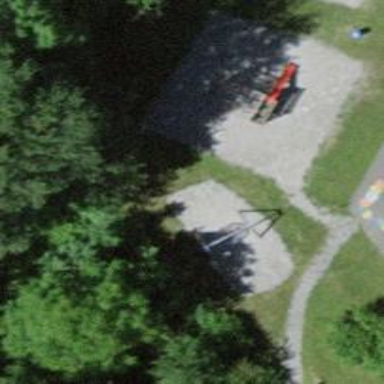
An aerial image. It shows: Playground.